Question: Is there a way to remove the tooltip from the slider control in WinRT XAML? This is what I am referring to:

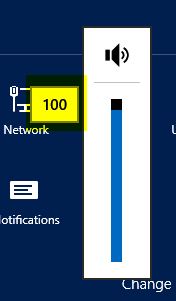
Answer: Set this to your Slider.